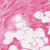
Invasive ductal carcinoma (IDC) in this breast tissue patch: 0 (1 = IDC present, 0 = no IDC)